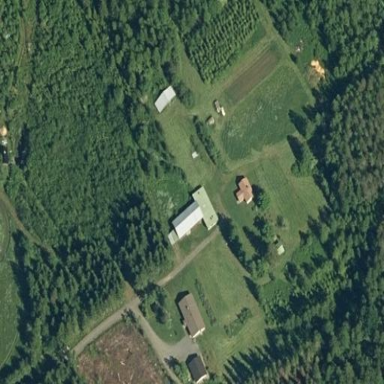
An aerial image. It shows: Farmyard area.